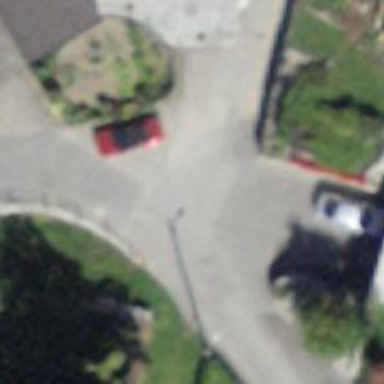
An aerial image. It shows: Smoothly paved residential road.